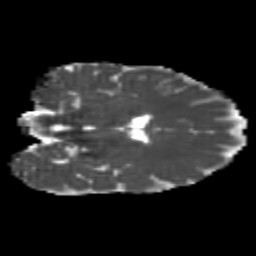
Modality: MD
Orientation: coronal
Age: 24
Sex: female
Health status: healthy
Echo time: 0.074 s